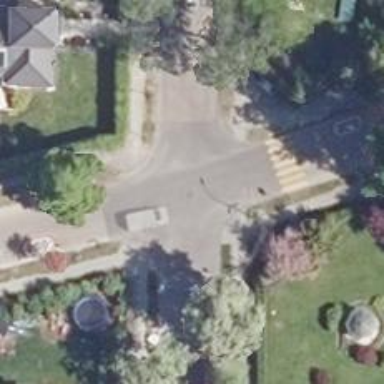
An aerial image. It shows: Residential road with asphalt surface and parallel parking lanes on both sides.